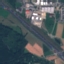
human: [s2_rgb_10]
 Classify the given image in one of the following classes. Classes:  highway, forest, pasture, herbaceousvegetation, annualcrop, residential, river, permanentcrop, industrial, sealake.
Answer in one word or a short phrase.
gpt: Highway